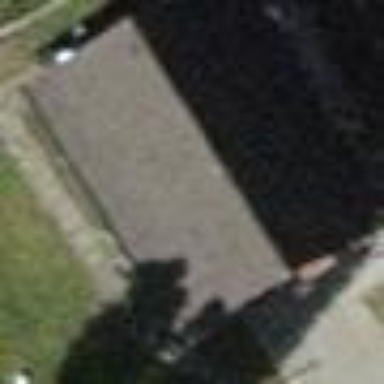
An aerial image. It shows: Garage building.